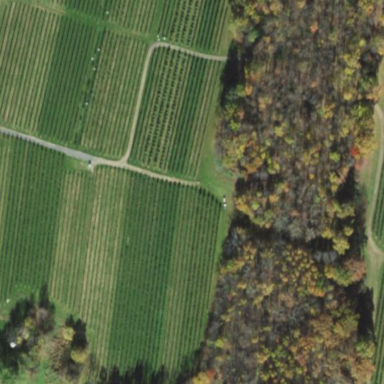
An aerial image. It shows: Orchard.